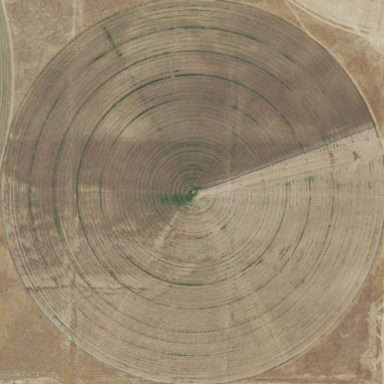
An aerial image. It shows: Farmland with pivot irrigation system.